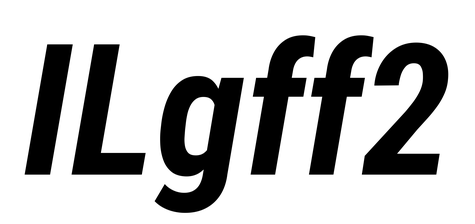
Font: Roboto-Italic_Condensed_Bold_Italic